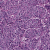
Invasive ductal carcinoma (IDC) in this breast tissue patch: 0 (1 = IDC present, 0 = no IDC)